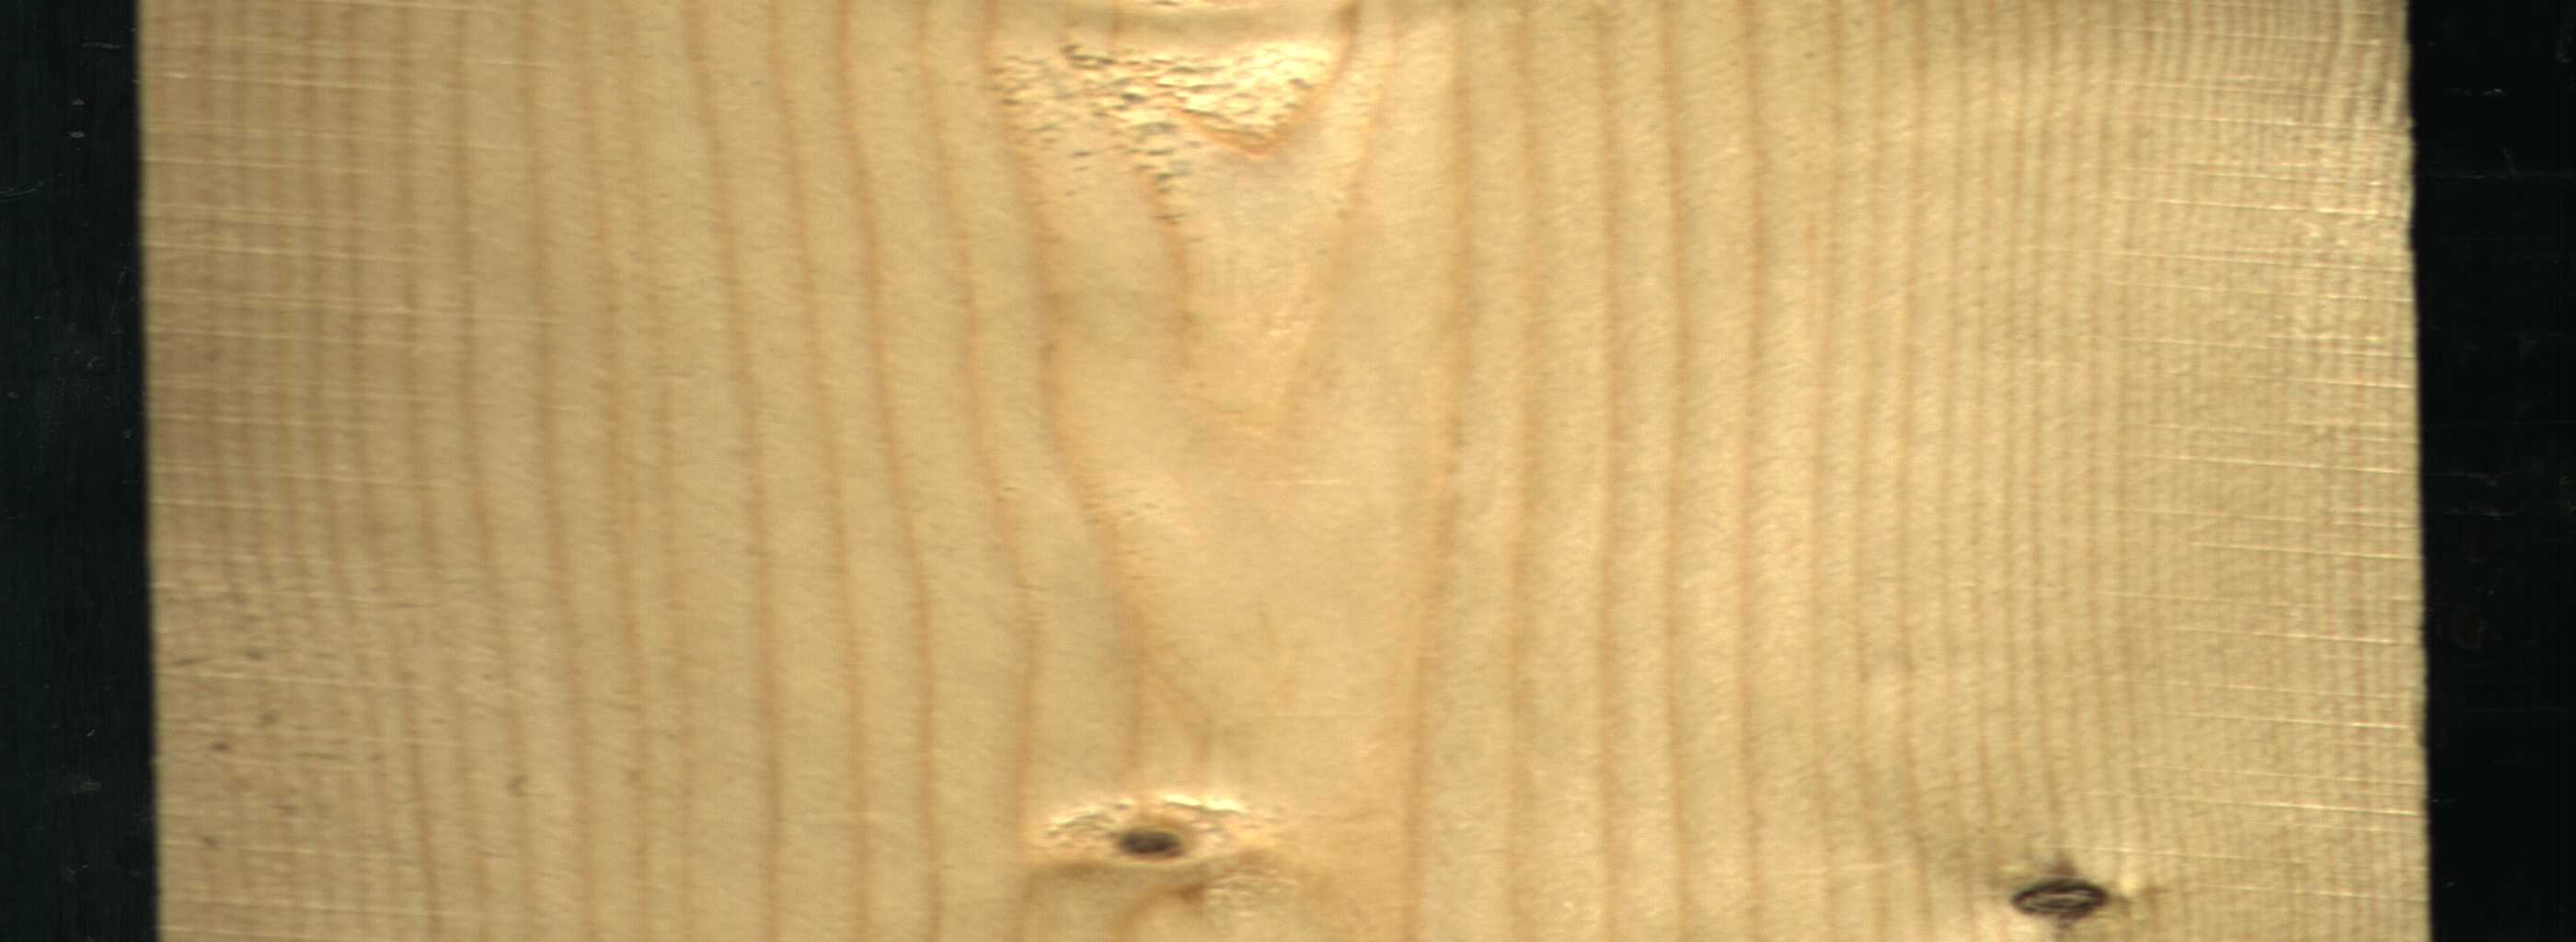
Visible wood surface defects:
Dead_Knot
Live_Knot